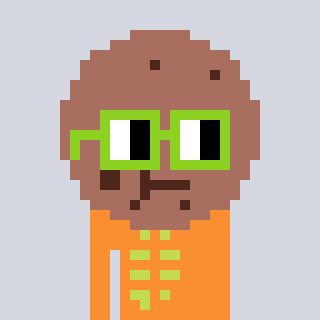
a pixel art character with square light green glasses, a cookie-shaped head and a orange-colored body on a cool background